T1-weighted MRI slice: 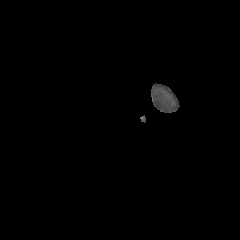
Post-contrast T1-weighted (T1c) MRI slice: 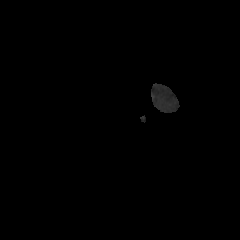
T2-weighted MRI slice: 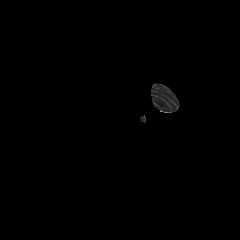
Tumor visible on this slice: no